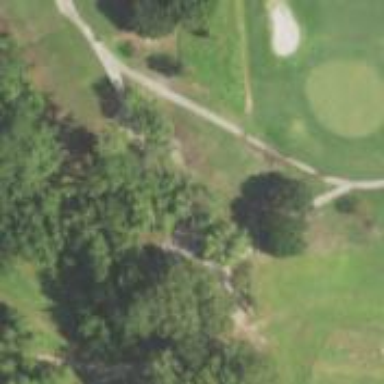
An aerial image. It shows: Path used for both walking and golf.